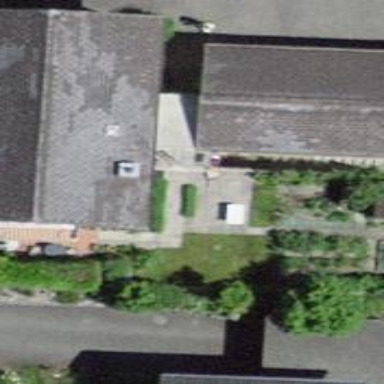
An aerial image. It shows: Residential building.